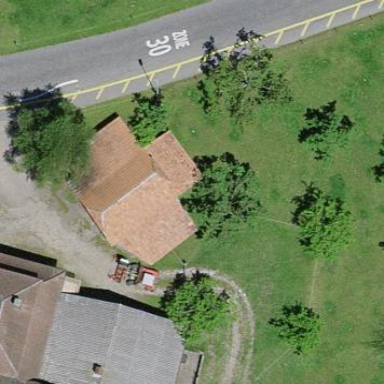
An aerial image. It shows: Barn.